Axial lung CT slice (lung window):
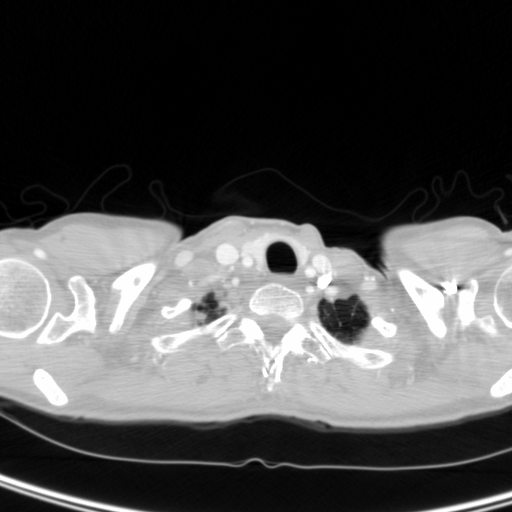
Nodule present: no